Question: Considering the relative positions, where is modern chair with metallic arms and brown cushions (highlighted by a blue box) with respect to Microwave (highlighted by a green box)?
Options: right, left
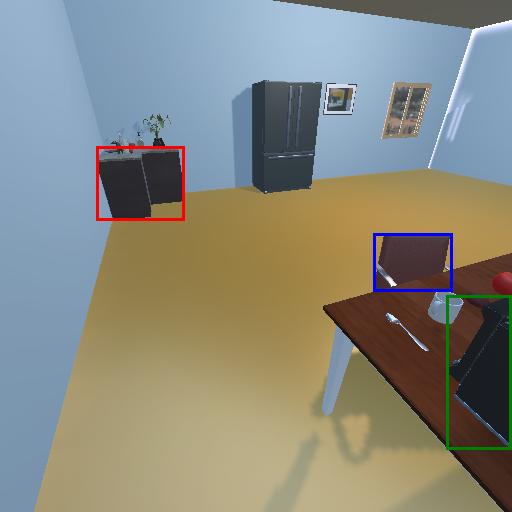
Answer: right